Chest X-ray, PA view. Patient: 44 years old, sex F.
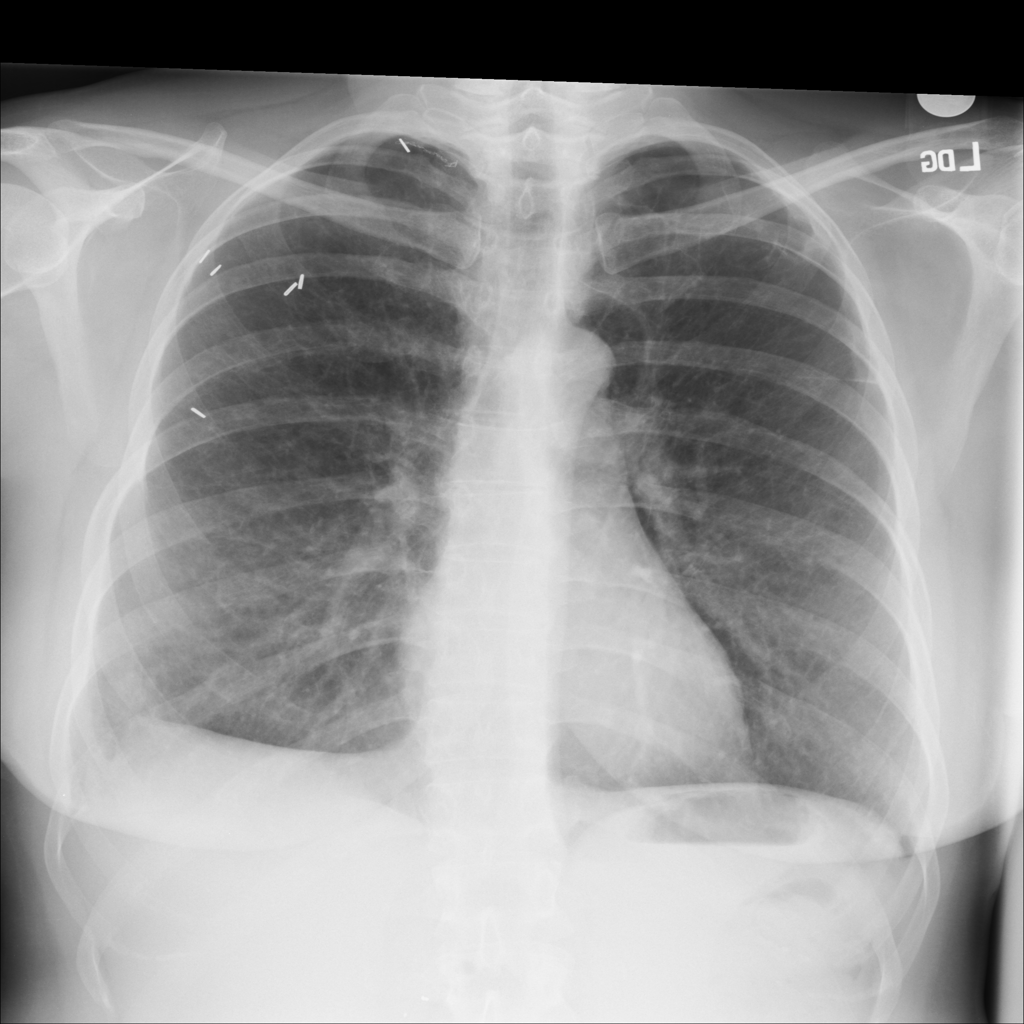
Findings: No Finding